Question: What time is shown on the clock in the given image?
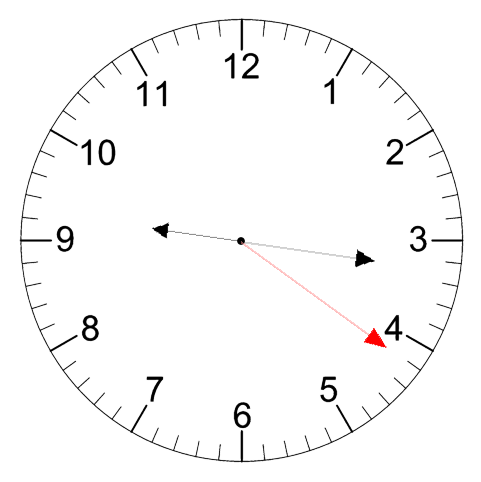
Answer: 09:16:21